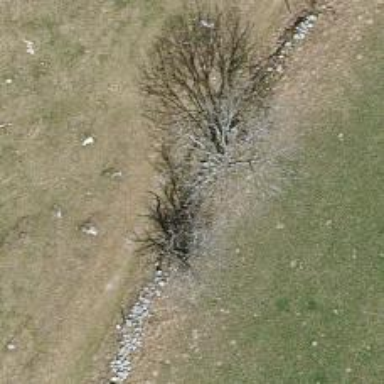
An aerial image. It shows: Wall is shown in the image.